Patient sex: M
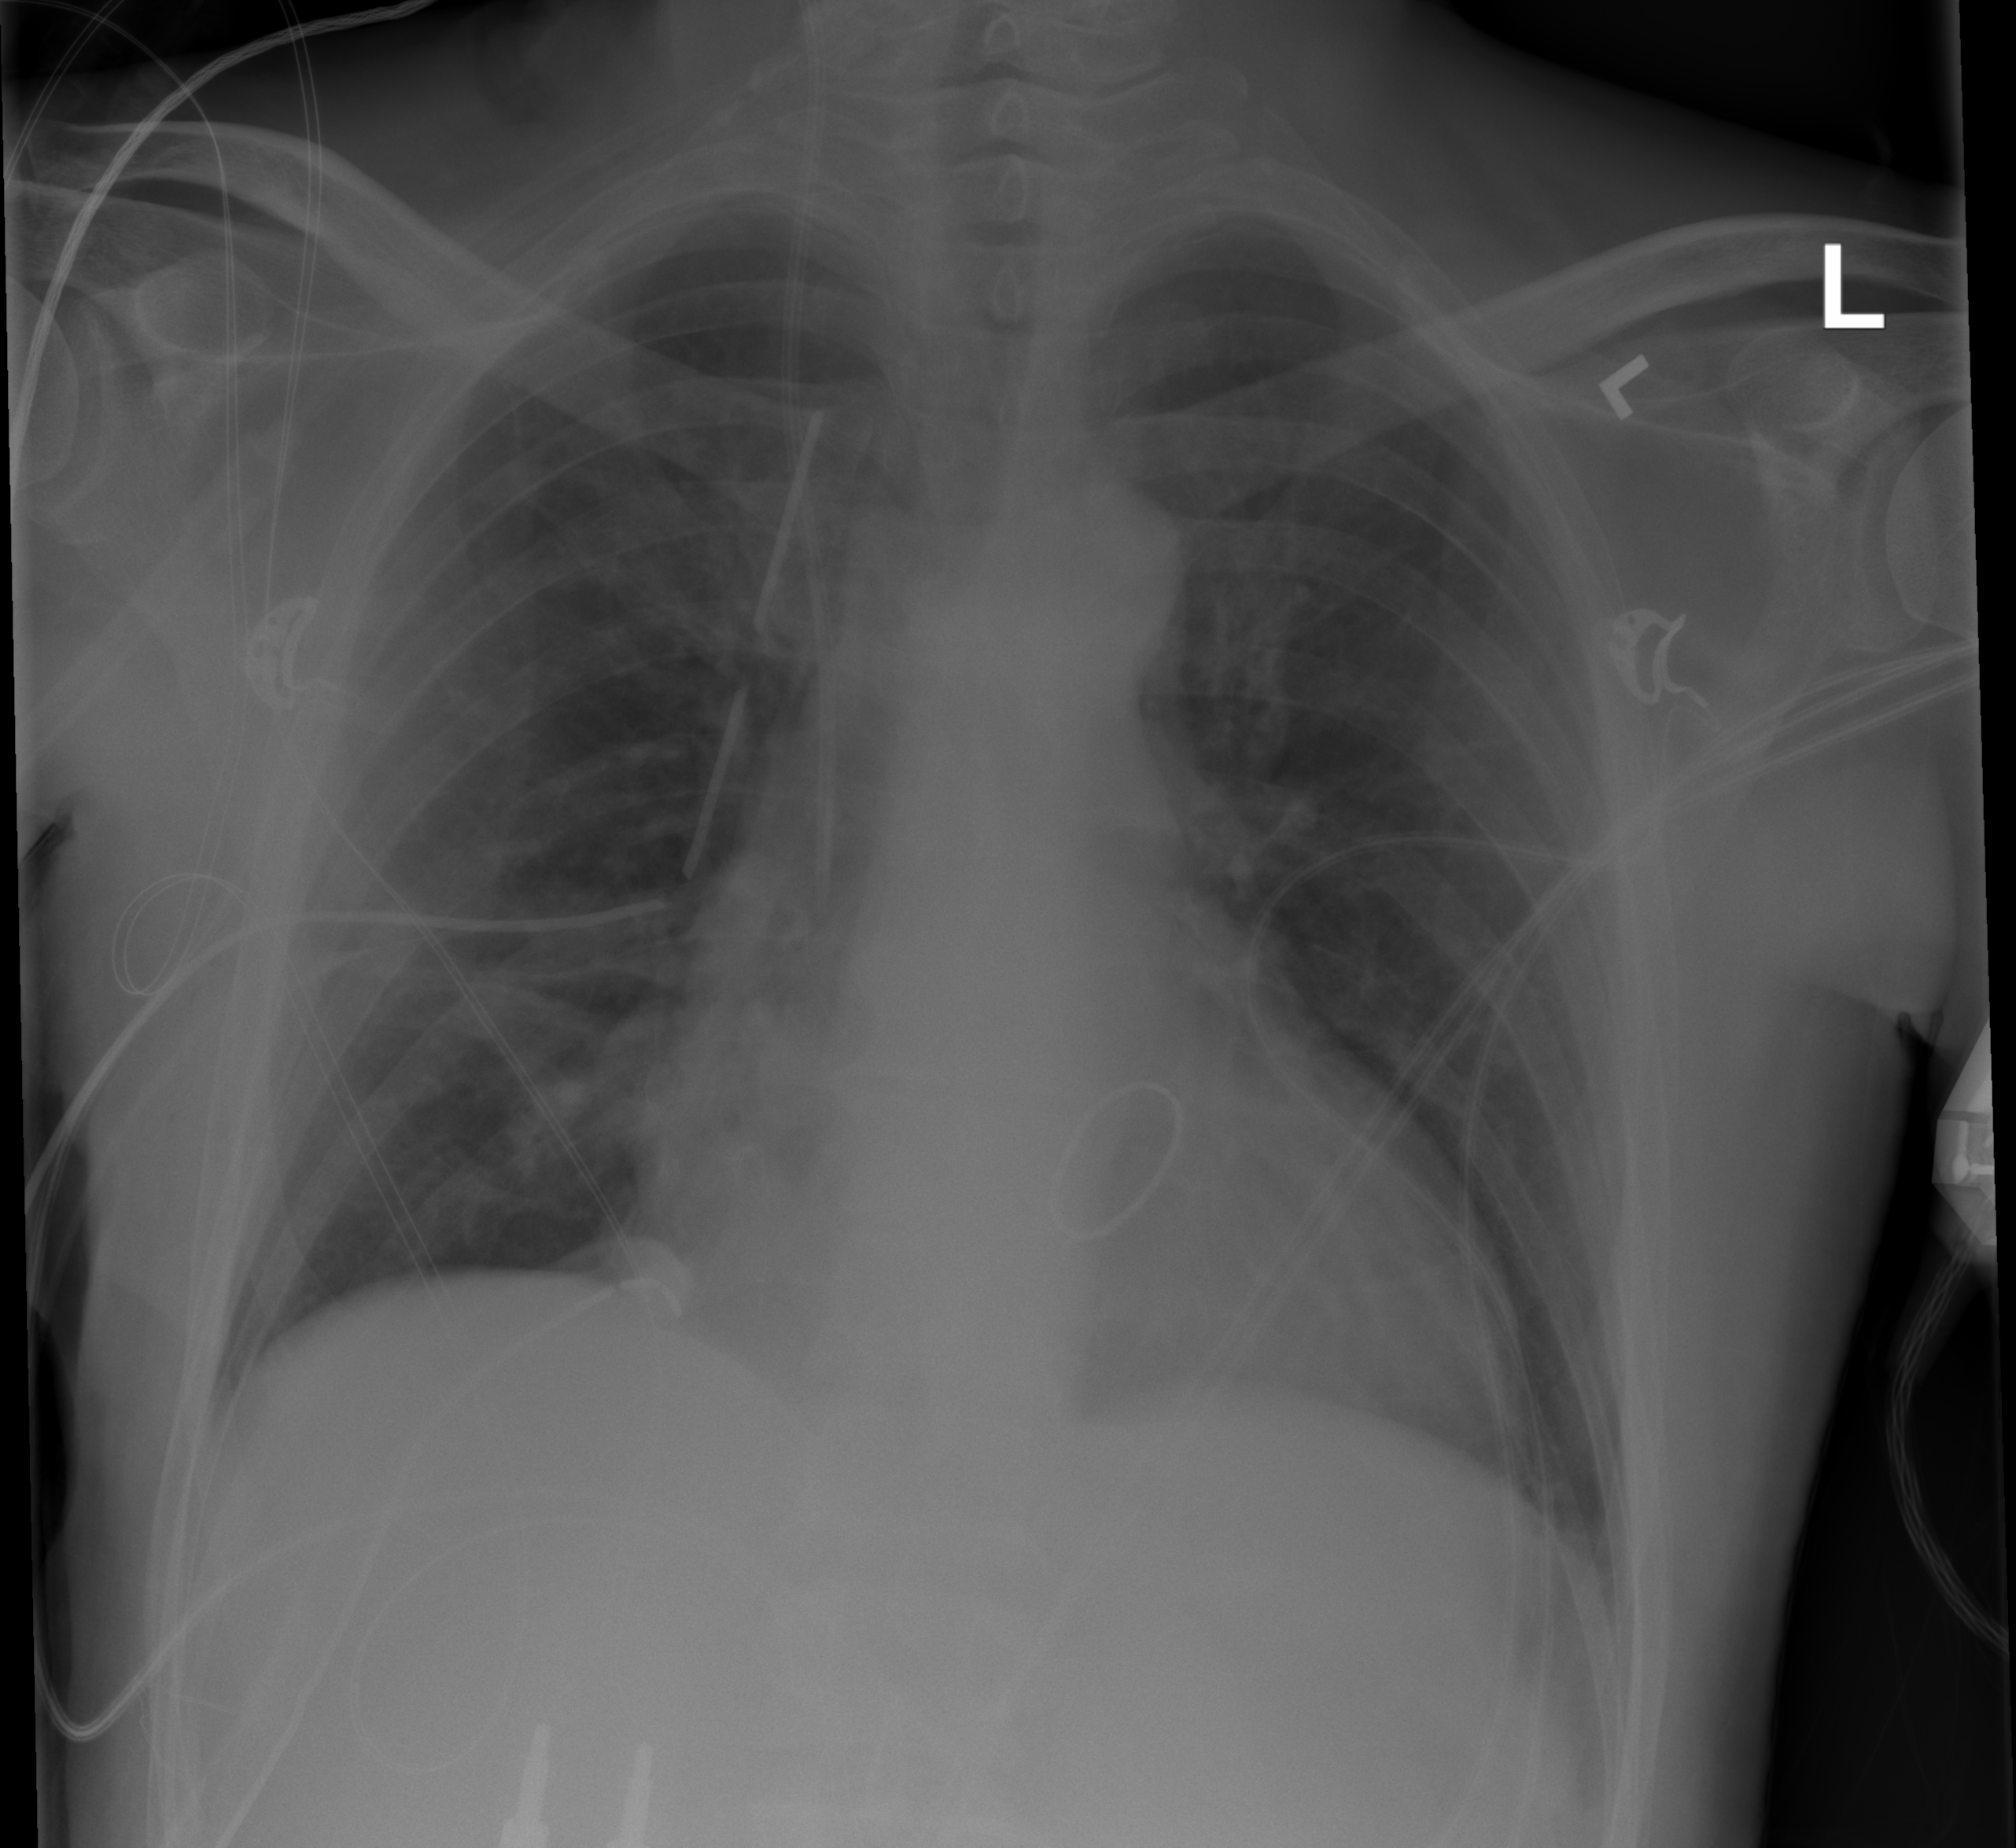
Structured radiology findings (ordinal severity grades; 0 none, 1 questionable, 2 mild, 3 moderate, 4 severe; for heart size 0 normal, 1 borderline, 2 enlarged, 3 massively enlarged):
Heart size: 0
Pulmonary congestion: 0
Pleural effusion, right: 0
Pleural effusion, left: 0
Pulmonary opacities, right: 0
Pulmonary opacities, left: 0
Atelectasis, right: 2
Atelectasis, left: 0